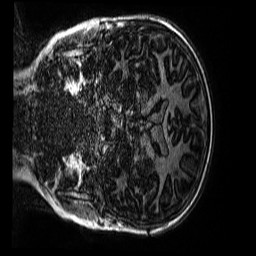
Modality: MP2RAGE
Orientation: coronal
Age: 10
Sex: male
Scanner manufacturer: siemens
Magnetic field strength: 3 T
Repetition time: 4 s
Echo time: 0.00299 s